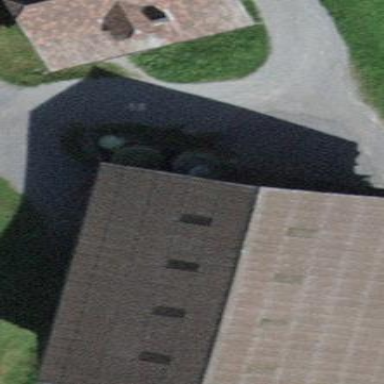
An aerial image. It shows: Rural barn.